Question: I am trying to achieve a cut off border on two points of the browser. top left and top right. I am trying to get the black borders not to scale. Meaning the parts always remain the same width / height while also leaving the extra 7% vh at the bottom. currently I am using a clip-path. Im trying to do this without using svg Thanks!

'''
body {
margin: 0;
padding: 0;
}
.section2 {
background: white;
height: 100vh;
width: 100vw;
clip-path: polygon(1px 9px, 99% 1px, 100% 99%, 1% 100%);
}
.section1 {
background: black;
height: 93vh;
width: 100vw;
}
header {
padding: 10px;
}
'''
'''
<div class="section1">
<div class="section2">
<header>
Zebra
</header>
</div>
</div>
'''
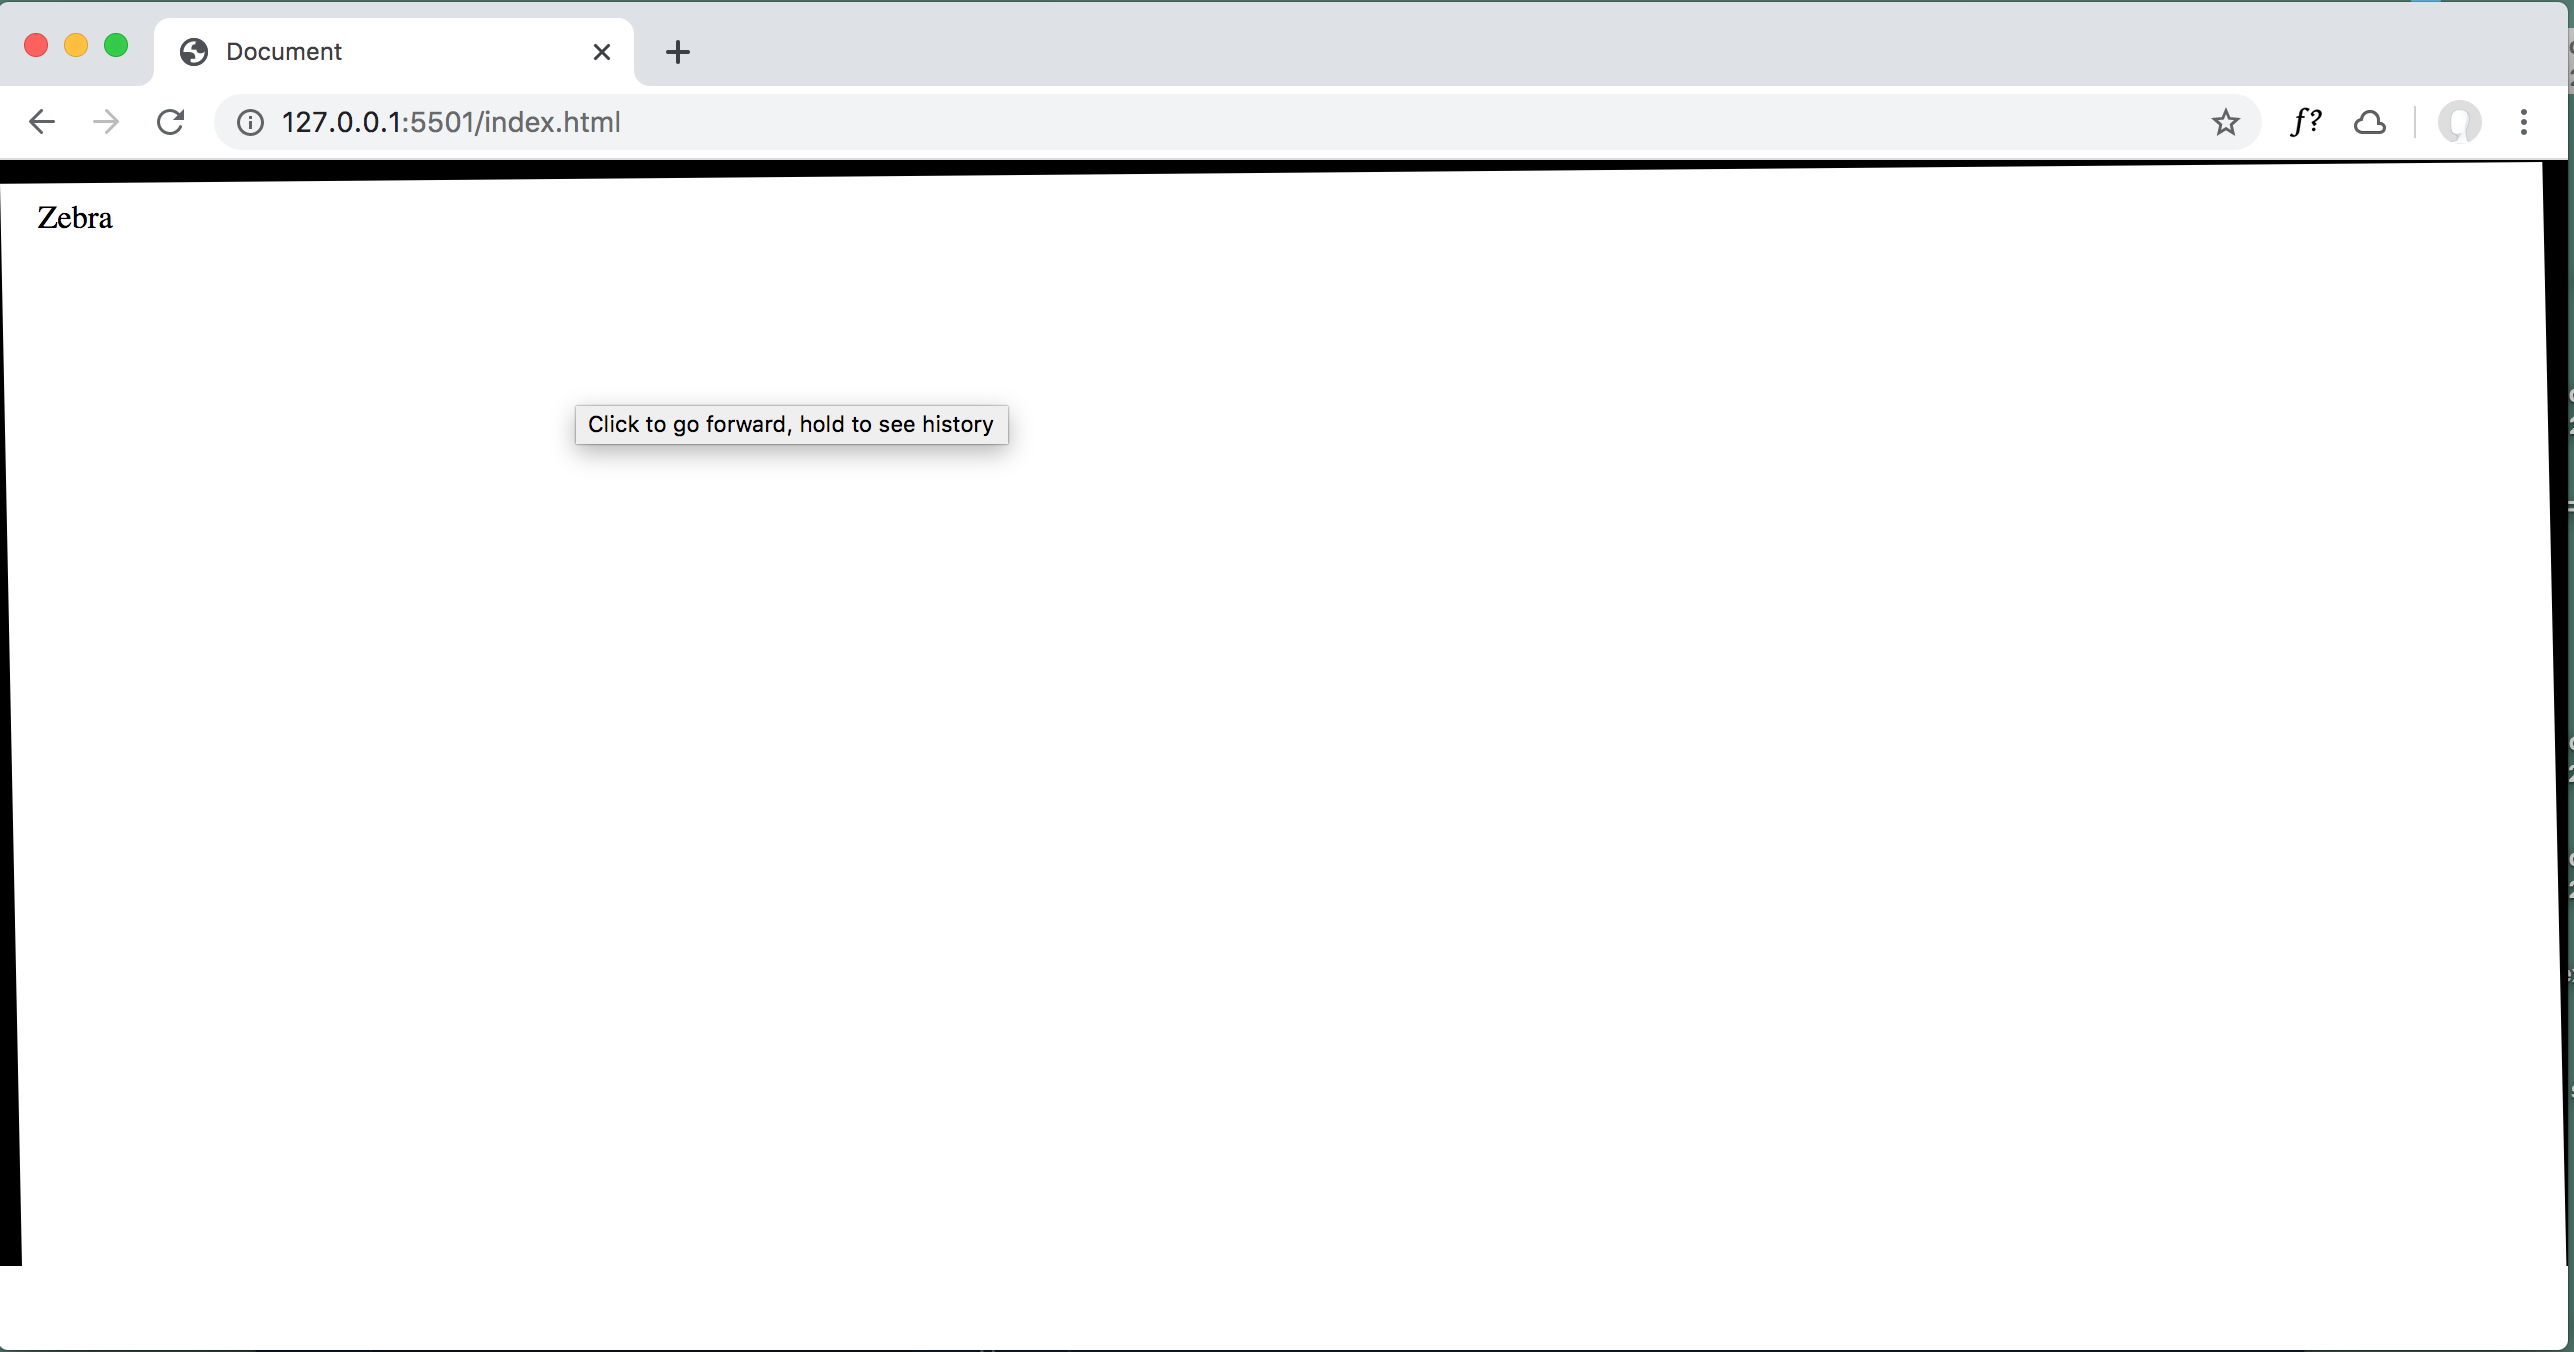
Answer: You can try mulitple background like below:
'''
.box {
margin:10px;
height:300px;
background:
linear-gradient(to top left,transparent 47%,#000 50%) top /100% 10px,
linear-gradient(to bottom left,transparent 47%,#000 50%) left /10px 100%,
linear-gradient(to top right,transparent 47%,#000 50%) right /10px 100%;
background-repeat:no-repeat;
padding:10px;
}
'''
'''
<div class="box"> some text </div>
'''
With 'clip-path' it can be done like below
'''
.box {
margin:10px;
height:300px;
padding:10px;
position:relative;
z-index:0;
}
.box::before {
content:"";
position:absolute;
z-index:-1;
top:0;
left:0;
right:0;
bottom:0;
border:10px solid #000;
clip-path:polygon(0 0,100% 0,100% 100%,calc(100% - 10px) 1px,1px 10px,10px 100%, 0 100%);
}
'''
'''
<div class="box"> some text </div>
'''